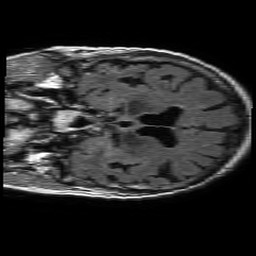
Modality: FLAIR
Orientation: coronal
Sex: female
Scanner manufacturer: philips
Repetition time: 11 s
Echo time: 0.125 s